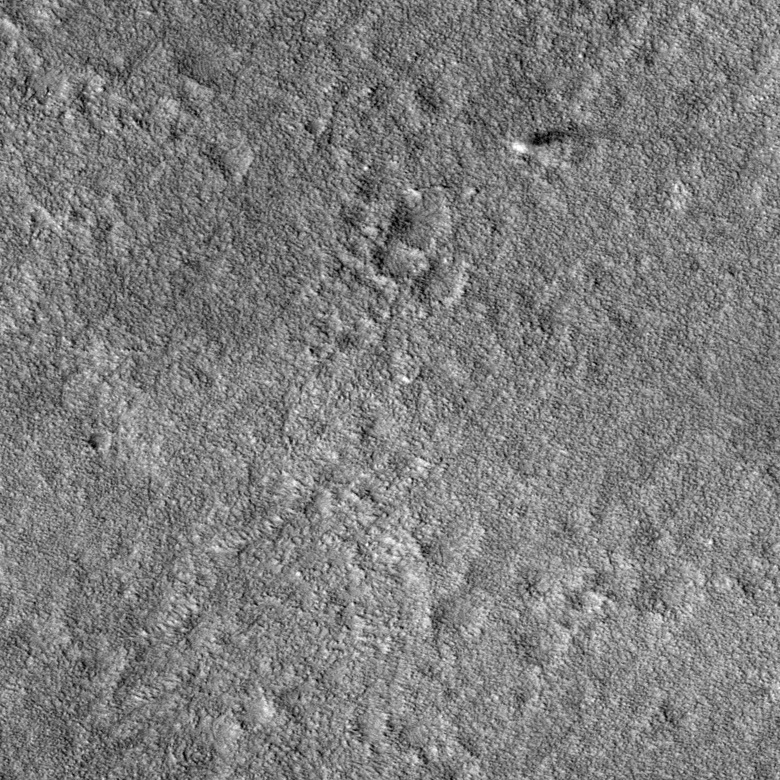
Label: dustdevil